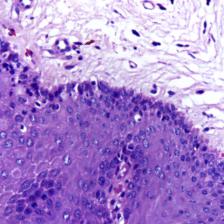
Diagnosis: Normal